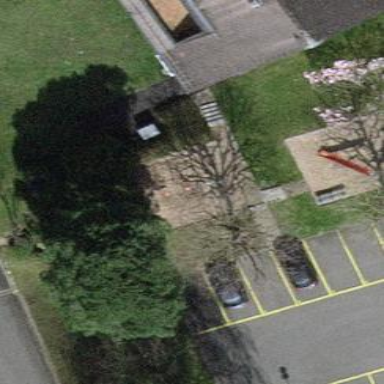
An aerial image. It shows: Playground area for leisure land.